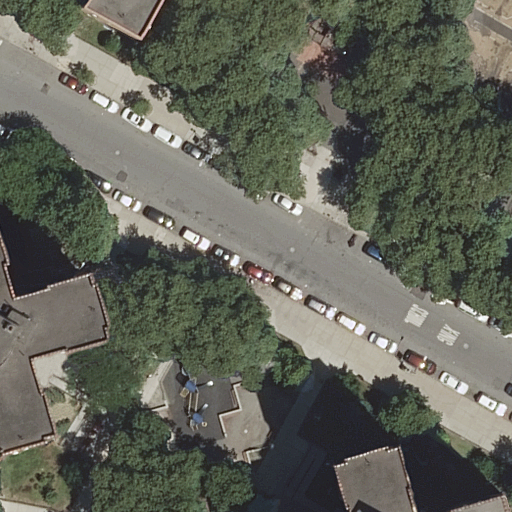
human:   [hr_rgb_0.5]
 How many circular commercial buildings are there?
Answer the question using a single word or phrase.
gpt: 0

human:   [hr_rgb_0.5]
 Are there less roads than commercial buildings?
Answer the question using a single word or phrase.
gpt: no

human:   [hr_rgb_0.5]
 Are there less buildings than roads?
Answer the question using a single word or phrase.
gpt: yes

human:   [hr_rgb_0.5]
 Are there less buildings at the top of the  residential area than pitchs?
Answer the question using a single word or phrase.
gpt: yes

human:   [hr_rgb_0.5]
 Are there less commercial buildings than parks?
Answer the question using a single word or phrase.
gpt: yes

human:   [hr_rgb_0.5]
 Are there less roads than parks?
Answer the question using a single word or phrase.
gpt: no

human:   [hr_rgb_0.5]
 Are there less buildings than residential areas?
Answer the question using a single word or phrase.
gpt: no

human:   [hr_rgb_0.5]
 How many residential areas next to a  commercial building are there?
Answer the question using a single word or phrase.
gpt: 0

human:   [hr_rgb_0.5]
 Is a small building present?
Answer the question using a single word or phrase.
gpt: yes

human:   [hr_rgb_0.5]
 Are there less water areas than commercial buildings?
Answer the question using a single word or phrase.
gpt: no

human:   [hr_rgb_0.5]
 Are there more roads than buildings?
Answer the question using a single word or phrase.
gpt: yes

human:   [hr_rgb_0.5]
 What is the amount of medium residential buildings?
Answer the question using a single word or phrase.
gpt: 2

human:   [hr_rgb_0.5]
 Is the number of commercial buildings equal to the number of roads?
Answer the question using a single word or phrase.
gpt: no

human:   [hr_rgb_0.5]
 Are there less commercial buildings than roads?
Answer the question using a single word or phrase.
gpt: yes

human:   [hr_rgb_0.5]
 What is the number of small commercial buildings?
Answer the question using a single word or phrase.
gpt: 0

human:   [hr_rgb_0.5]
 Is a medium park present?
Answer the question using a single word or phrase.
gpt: no

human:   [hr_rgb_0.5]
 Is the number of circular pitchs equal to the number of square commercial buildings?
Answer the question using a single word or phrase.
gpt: yes

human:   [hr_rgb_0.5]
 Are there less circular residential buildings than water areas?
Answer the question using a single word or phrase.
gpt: no

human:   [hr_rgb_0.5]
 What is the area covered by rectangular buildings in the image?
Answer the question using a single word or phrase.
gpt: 65m2

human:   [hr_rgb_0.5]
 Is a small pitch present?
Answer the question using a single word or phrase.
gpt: yes

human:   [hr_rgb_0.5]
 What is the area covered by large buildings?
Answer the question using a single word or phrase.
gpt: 0m2

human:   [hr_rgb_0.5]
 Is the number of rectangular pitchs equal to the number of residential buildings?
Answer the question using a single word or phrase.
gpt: no

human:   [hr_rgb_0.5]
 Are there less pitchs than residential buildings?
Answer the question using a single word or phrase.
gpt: yes

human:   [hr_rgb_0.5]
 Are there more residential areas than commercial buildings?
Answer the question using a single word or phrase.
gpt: yes

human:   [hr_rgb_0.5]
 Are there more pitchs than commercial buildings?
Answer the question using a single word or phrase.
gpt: yes

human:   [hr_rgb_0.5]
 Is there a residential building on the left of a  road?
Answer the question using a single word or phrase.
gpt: yes

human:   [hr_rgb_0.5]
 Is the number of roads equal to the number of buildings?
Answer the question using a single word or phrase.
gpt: no

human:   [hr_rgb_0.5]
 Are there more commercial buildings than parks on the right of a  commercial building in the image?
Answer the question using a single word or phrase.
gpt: no

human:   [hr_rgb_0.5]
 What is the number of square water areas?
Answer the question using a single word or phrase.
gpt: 0

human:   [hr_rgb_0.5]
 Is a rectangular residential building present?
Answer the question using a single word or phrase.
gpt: yes

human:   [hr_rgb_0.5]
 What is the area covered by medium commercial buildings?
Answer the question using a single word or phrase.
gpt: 0m2

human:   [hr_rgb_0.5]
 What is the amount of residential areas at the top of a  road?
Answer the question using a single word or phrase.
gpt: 1

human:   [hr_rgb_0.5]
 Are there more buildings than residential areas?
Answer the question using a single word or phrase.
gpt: yes

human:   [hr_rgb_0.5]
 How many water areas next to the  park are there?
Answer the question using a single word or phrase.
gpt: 0

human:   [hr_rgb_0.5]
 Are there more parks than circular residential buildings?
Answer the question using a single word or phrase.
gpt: yes

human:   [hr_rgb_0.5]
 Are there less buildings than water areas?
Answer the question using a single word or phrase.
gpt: no